Field crop: maize
Growth stage: 2
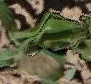
Species: maize